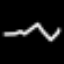
Label: squiggle